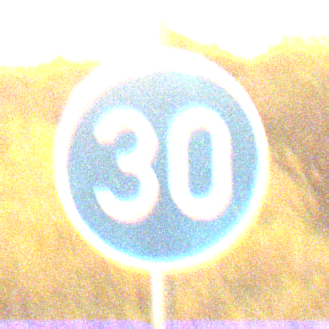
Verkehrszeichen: VorgeschriebeneMindestgeschwindigkeit
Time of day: Night
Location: Outdoor (Nature)
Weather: Clear
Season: NotSpecified
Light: Natural